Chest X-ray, PA view. Patient: 58 years old, sex F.
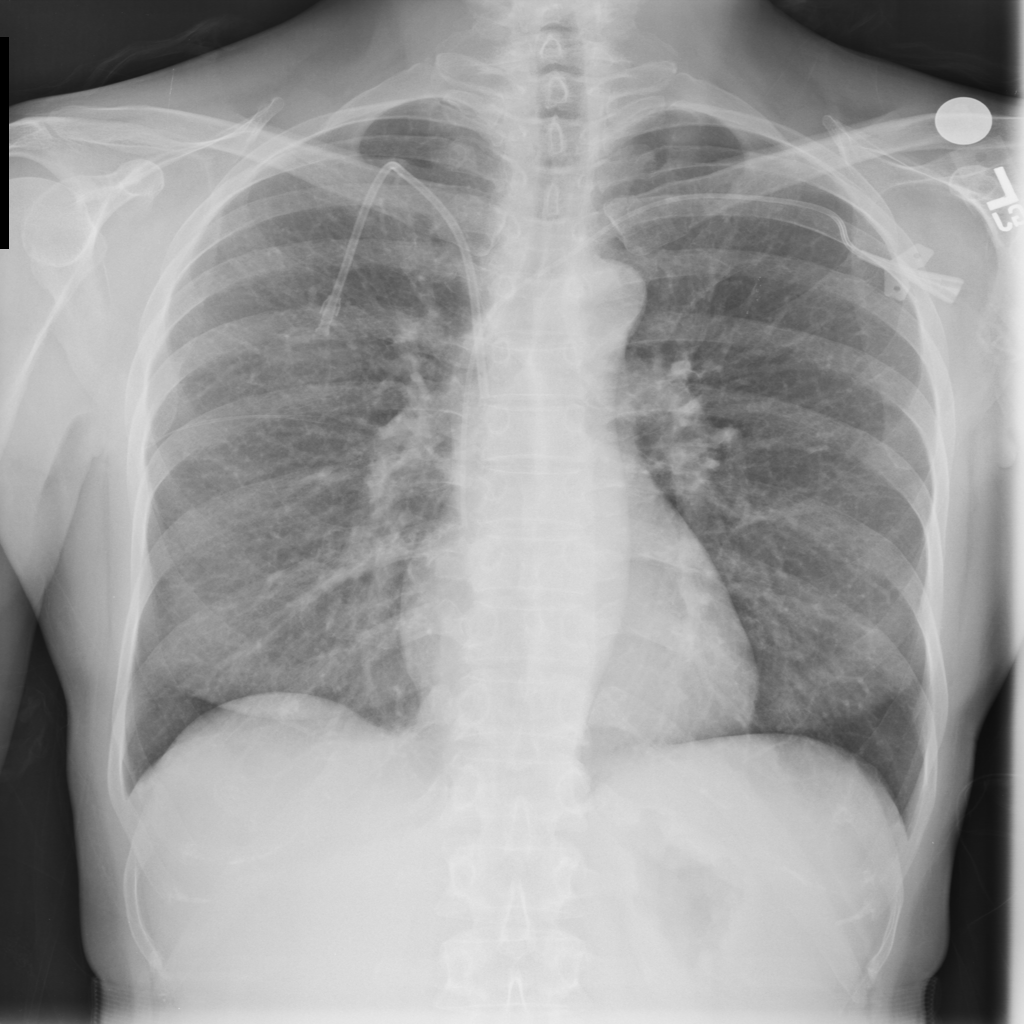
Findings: No Finding